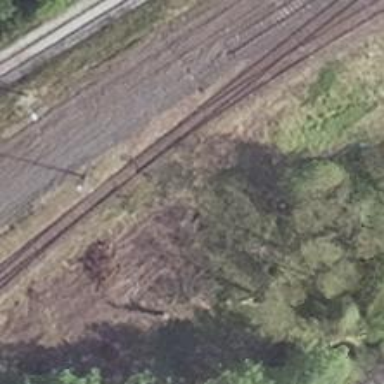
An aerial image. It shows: Railway switch.